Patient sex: M
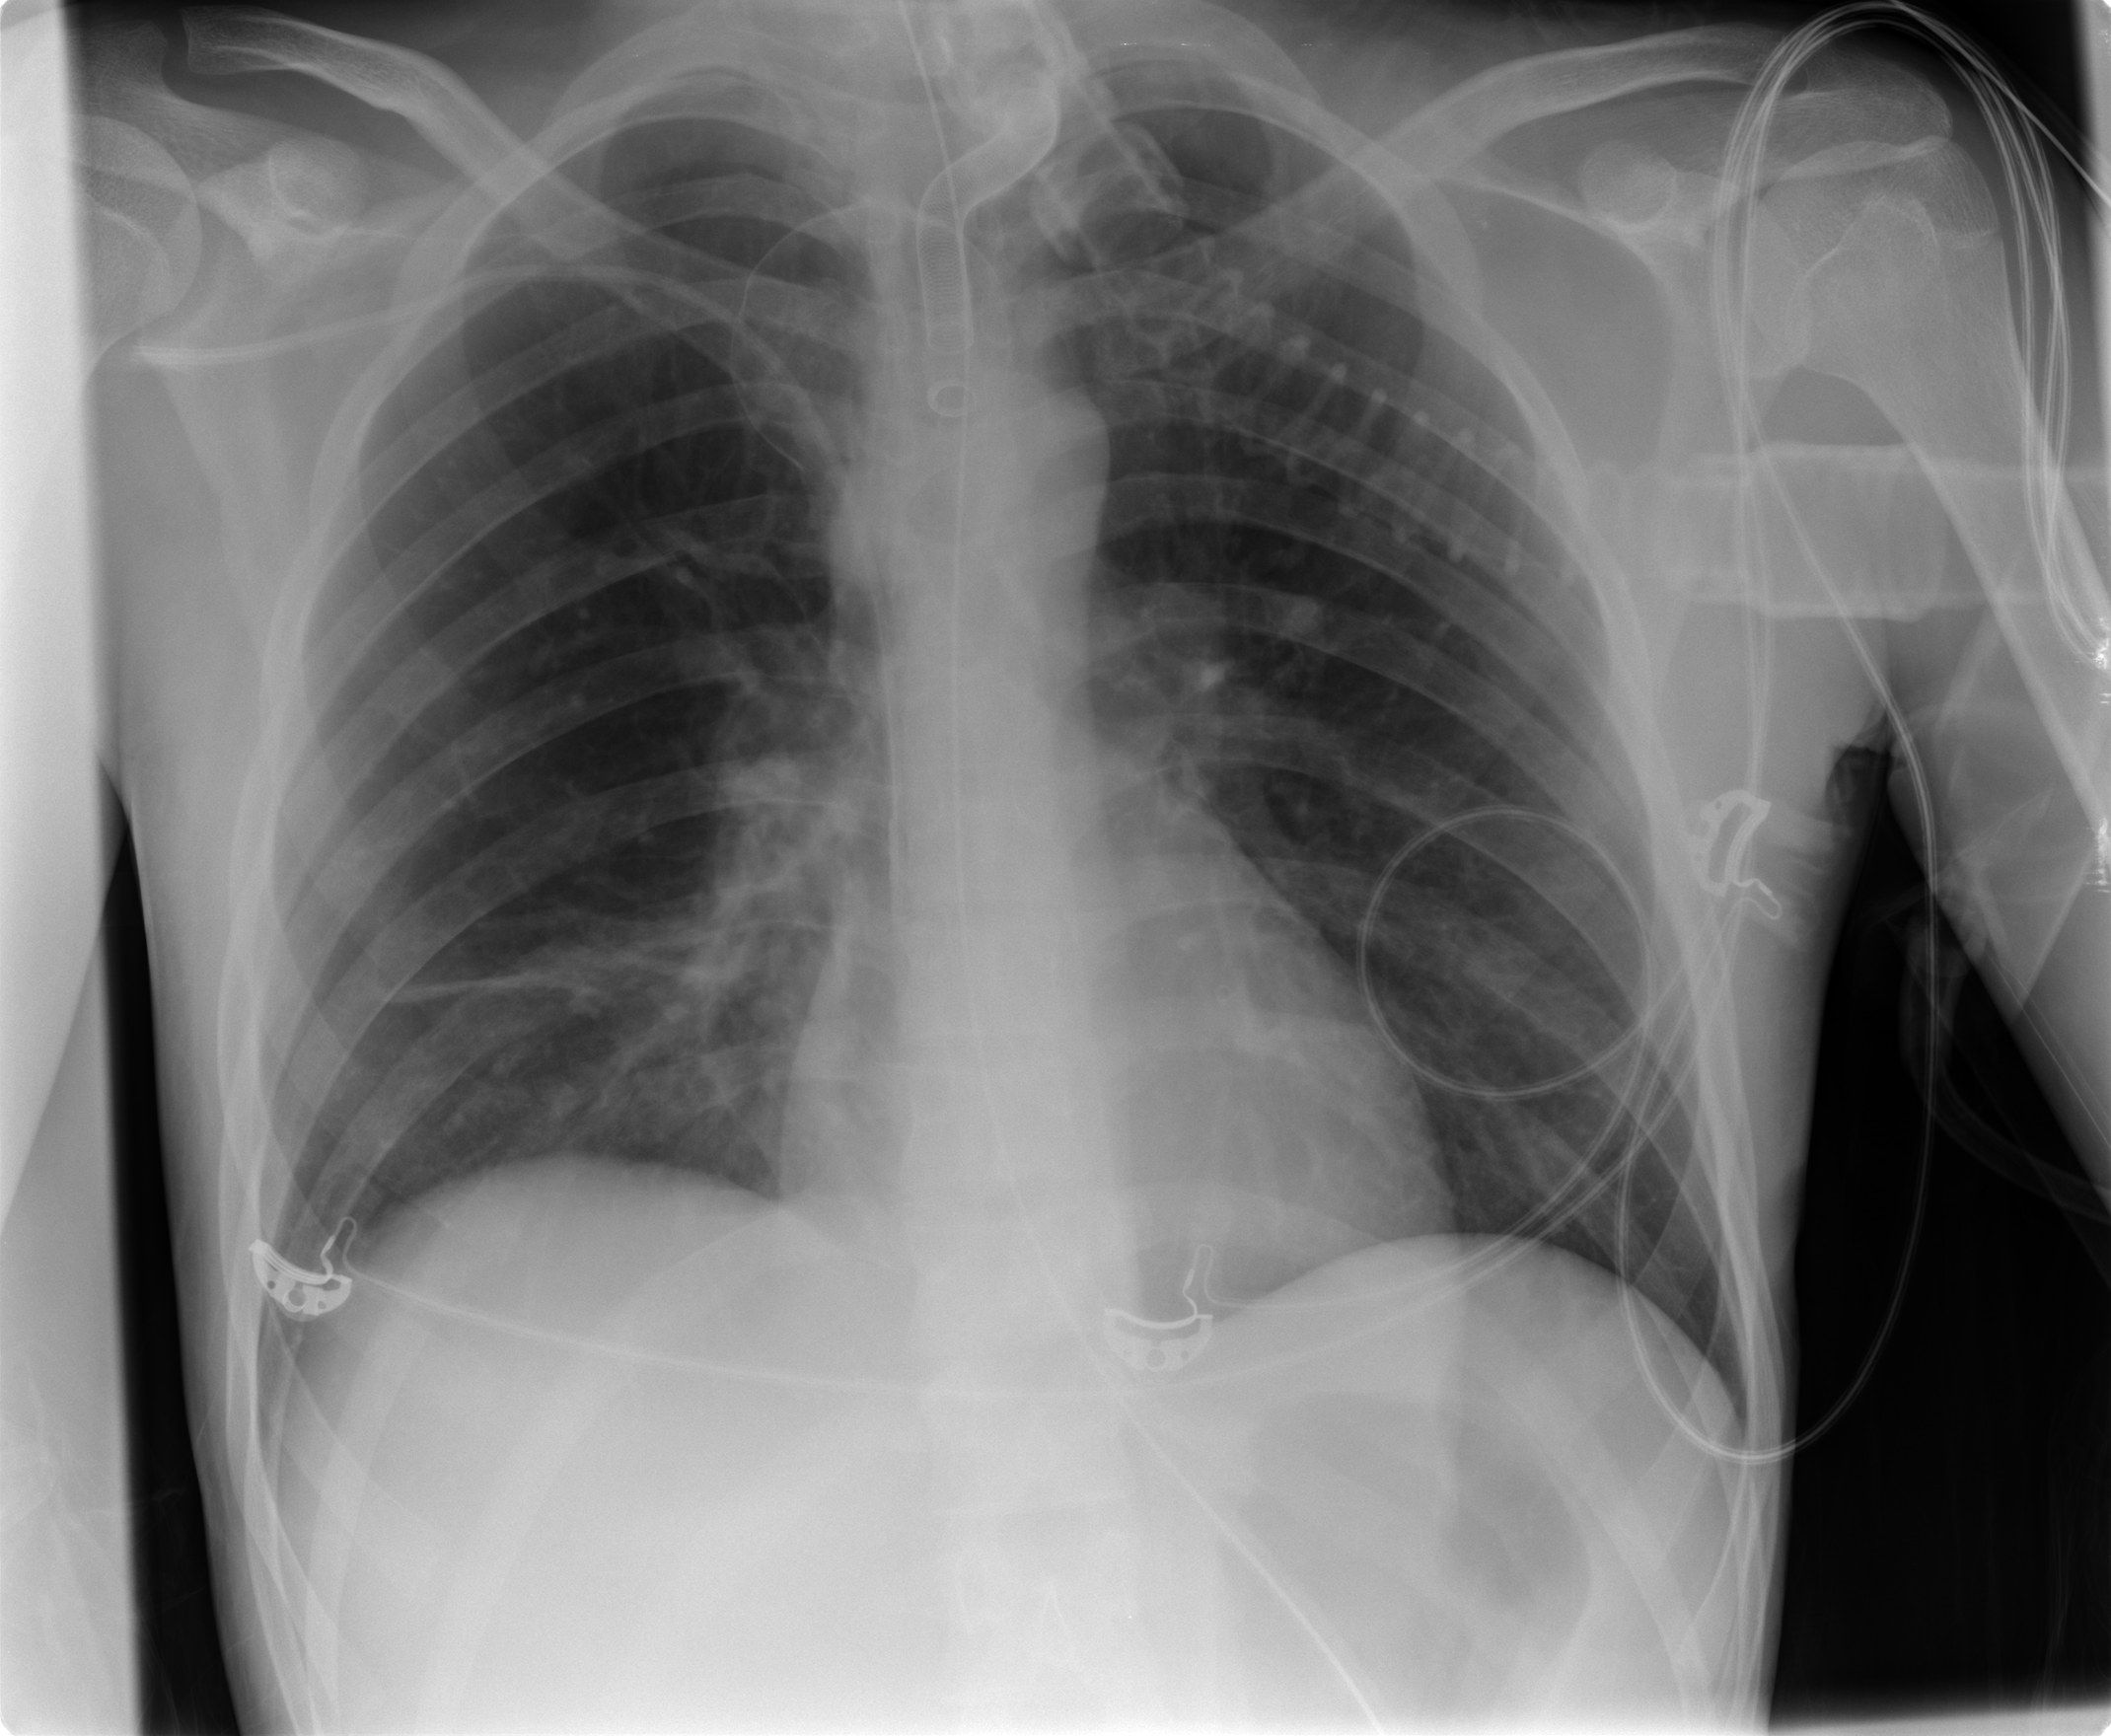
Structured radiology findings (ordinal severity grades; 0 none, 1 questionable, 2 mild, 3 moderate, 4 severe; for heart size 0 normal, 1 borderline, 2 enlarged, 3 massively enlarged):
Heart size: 0
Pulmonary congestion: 0
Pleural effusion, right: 0
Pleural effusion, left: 0
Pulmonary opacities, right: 1
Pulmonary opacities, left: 0
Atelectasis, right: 2
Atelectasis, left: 0